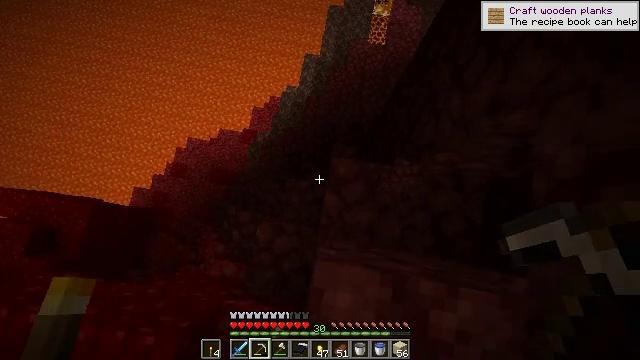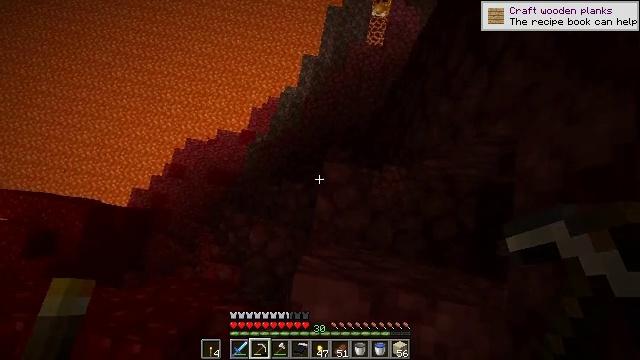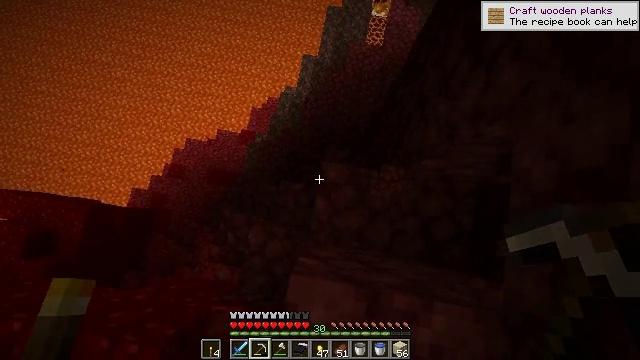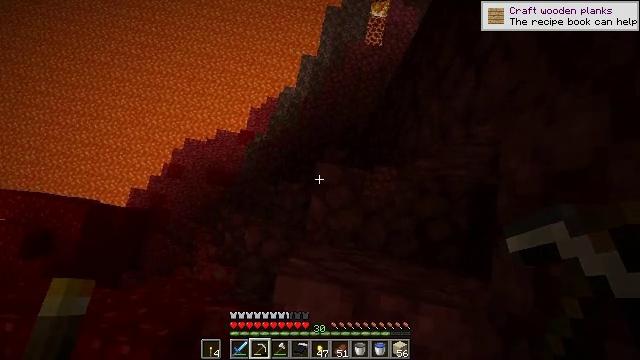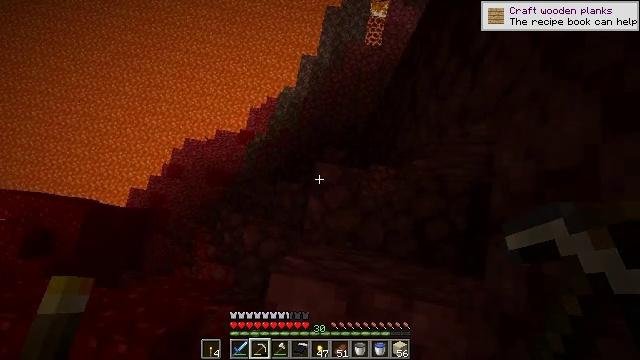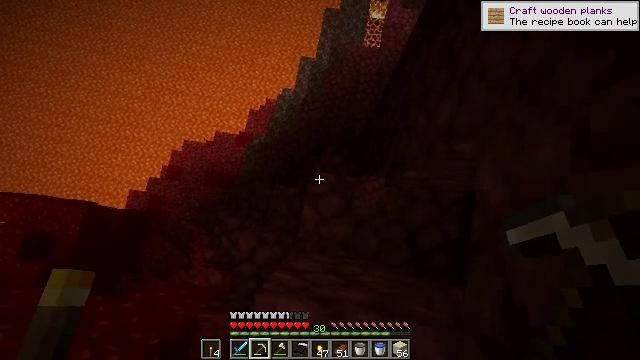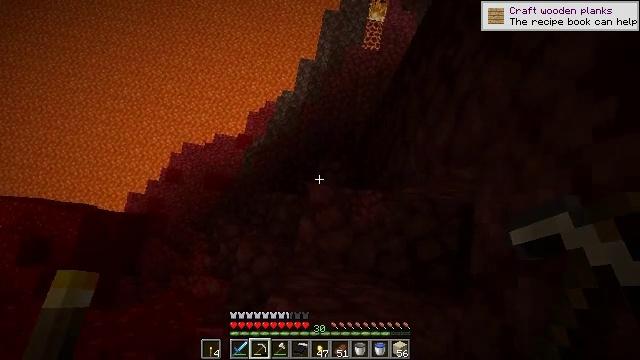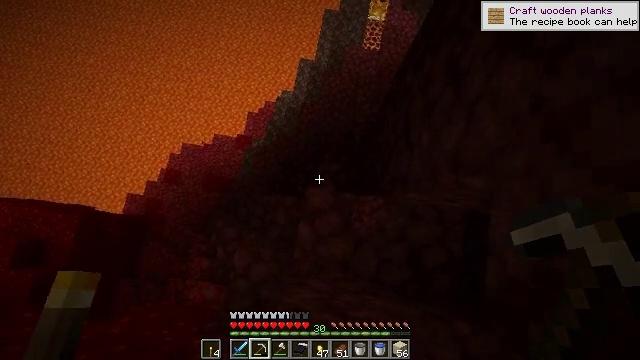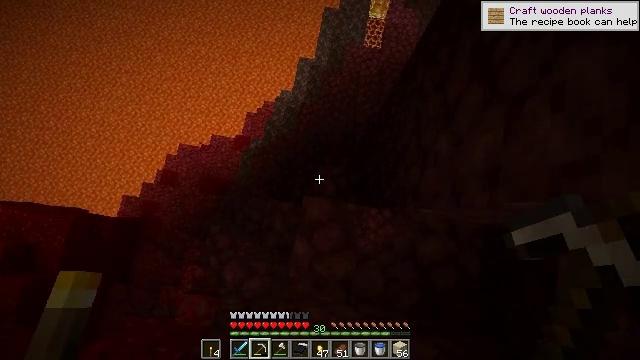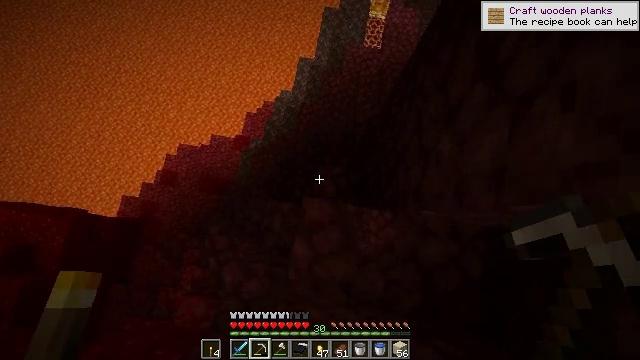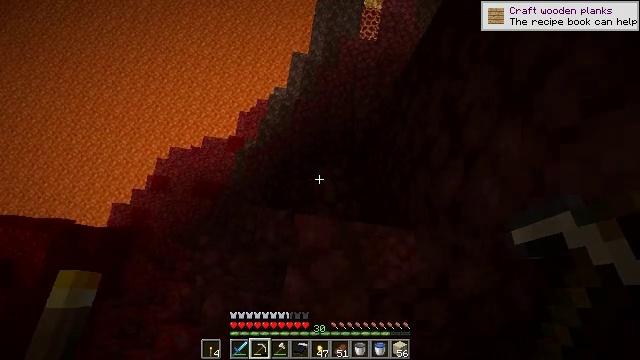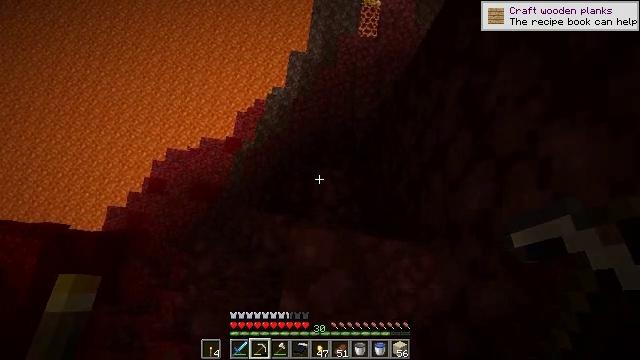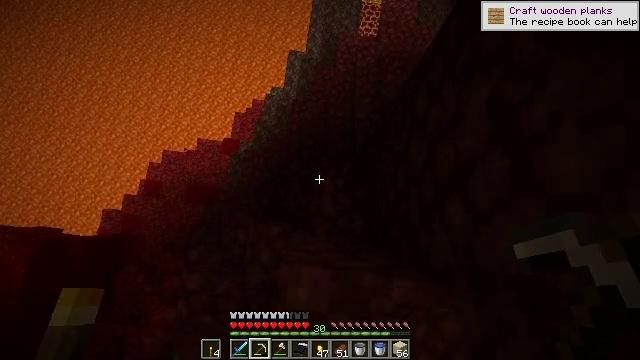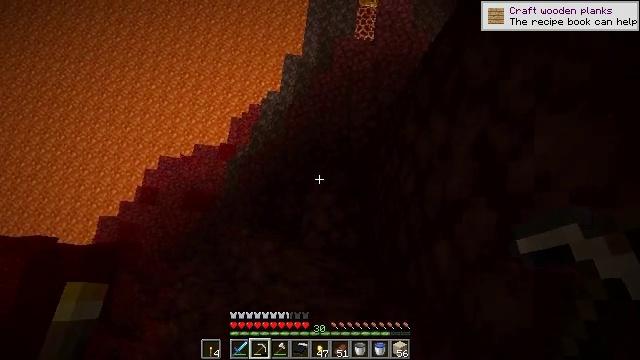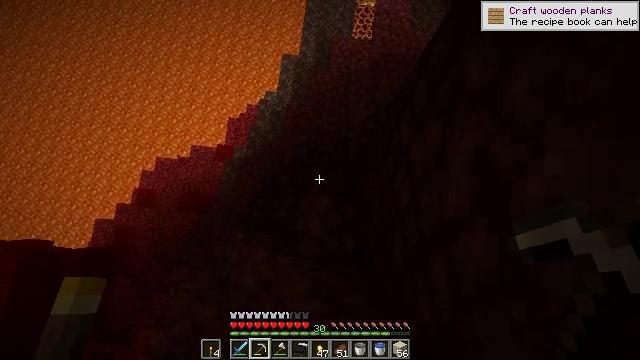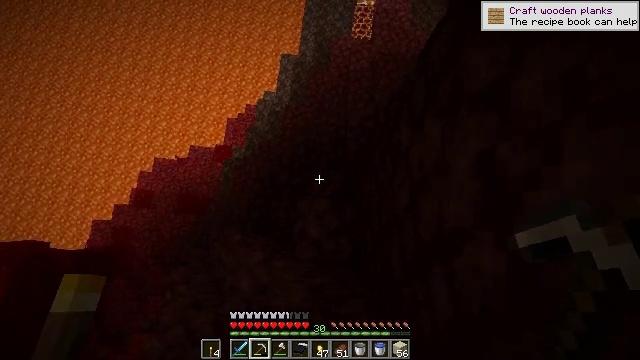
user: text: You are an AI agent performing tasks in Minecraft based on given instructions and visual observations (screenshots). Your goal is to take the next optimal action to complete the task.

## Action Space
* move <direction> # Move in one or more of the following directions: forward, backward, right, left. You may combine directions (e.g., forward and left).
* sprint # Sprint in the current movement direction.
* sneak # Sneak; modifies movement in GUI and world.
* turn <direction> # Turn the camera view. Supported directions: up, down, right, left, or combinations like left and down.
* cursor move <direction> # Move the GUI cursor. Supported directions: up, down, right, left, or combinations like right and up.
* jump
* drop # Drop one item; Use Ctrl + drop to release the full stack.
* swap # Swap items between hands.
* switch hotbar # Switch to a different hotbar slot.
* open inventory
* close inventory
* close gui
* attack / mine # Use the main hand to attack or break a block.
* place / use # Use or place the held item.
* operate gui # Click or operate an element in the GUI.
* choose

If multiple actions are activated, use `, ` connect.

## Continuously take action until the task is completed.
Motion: motion action
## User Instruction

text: Break soul sand to slow down mobs.
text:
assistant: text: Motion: move forward and move right, sneak
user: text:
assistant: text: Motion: move forward and move right, sneak
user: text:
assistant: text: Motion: move forward and move right, sneak
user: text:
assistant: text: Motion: move forward and move right
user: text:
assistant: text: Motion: move forward
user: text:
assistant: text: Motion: move forward
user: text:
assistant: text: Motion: move forward
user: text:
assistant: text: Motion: move forward
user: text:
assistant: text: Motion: move forward
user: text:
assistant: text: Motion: move forward, turn right
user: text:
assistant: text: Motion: move forward
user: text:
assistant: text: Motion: move forward and move right
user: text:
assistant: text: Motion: move forward and move right
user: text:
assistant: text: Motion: move right
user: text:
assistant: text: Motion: move right
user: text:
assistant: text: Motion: no_op
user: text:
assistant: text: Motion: no_op
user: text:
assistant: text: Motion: no_op
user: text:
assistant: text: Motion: no_op
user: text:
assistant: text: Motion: no_op
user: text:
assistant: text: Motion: turn right
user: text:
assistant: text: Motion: no_op
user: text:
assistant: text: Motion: no_op
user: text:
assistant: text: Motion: no_op
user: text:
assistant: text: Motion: move forward
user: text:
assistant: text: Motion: move forward and move right, turn left and up
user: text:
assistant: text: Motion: move forward and move right, turn left and up
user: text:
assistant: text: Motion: move forward and move right, turn left
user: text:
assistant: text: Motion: move forward and move right
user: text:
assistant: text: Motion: move forward and move right